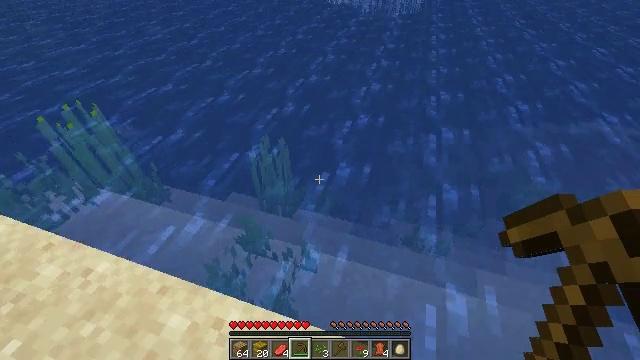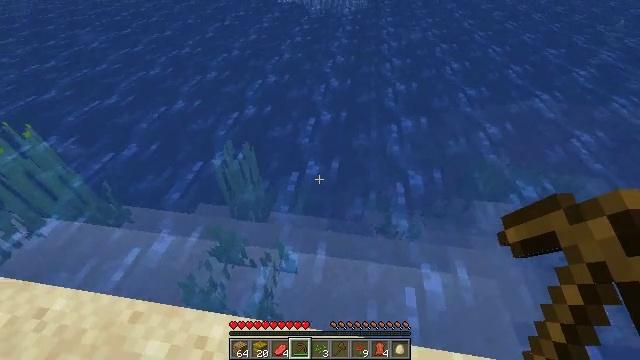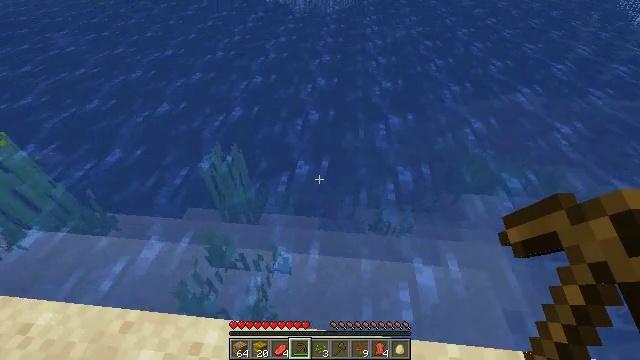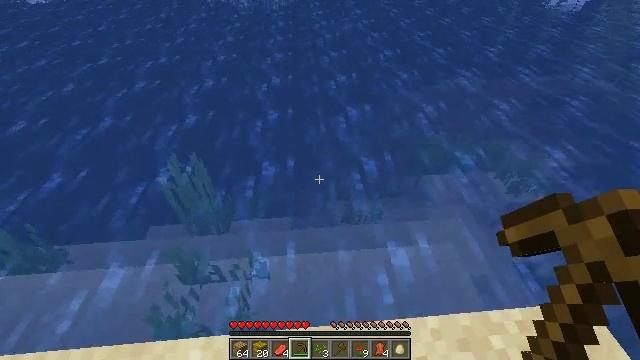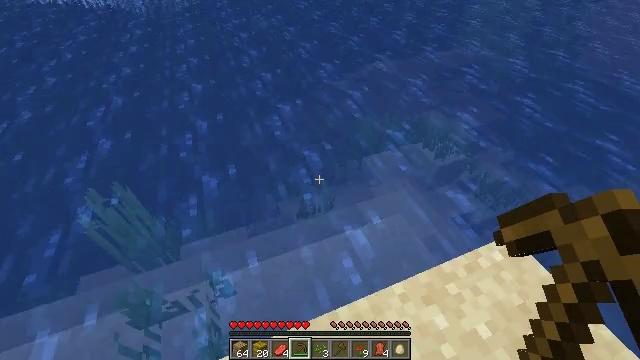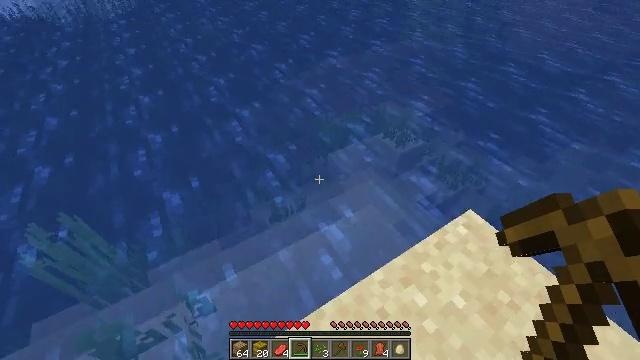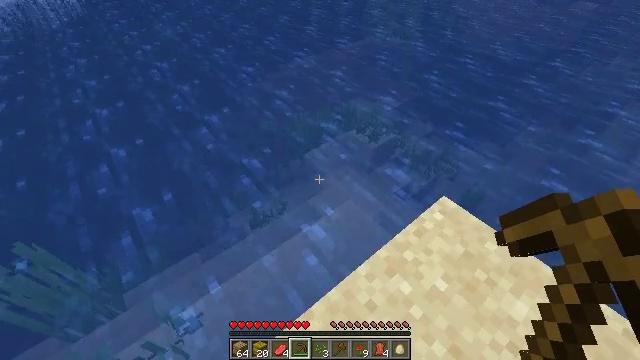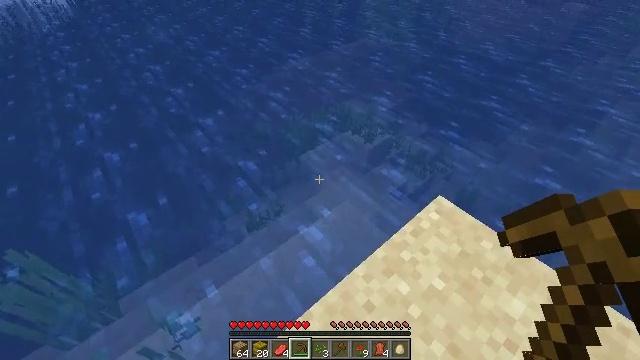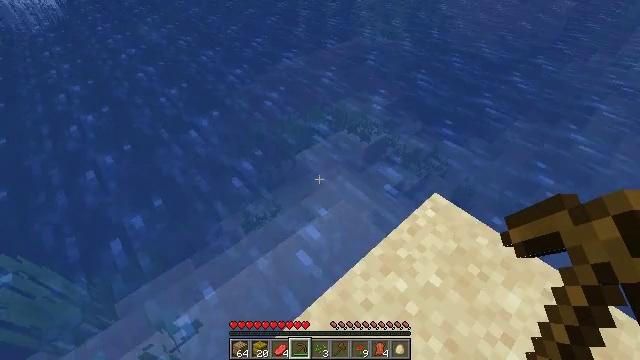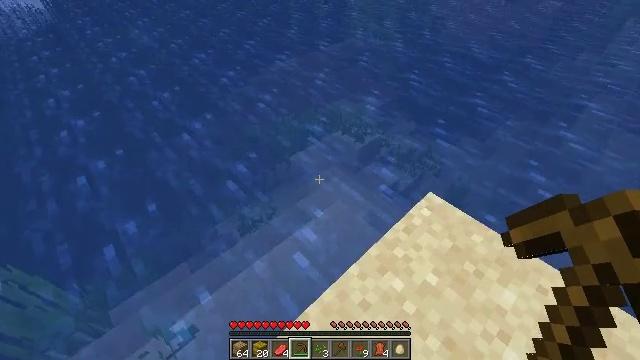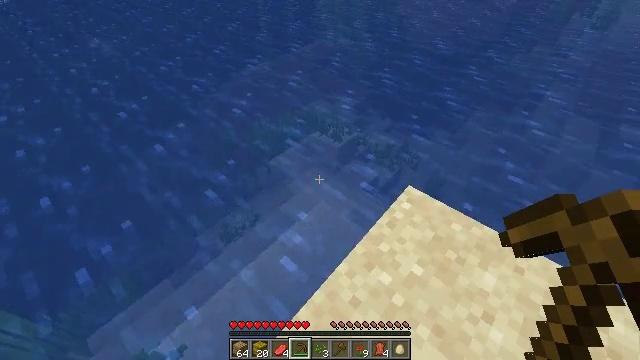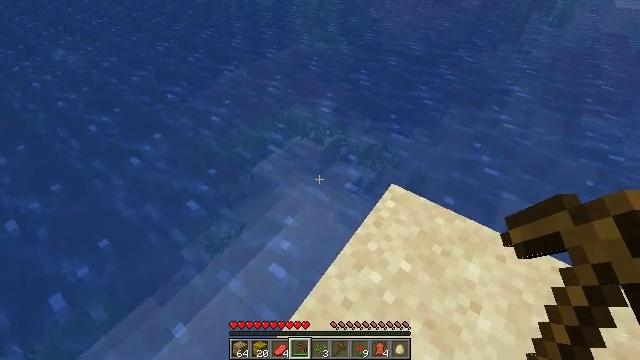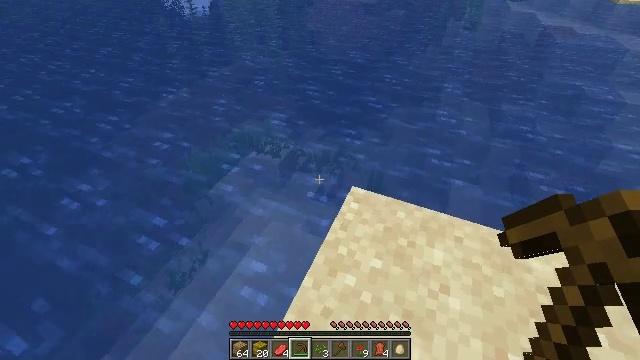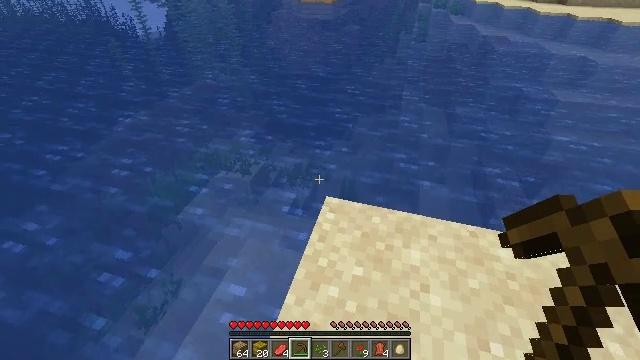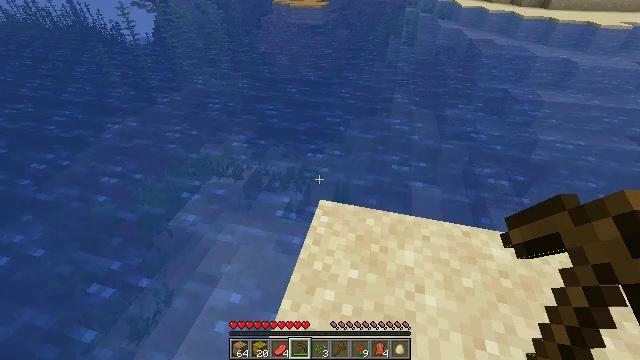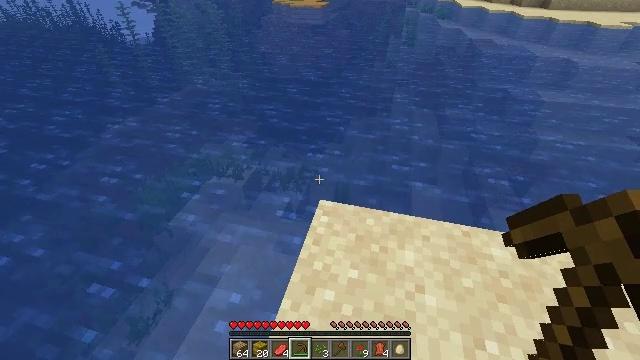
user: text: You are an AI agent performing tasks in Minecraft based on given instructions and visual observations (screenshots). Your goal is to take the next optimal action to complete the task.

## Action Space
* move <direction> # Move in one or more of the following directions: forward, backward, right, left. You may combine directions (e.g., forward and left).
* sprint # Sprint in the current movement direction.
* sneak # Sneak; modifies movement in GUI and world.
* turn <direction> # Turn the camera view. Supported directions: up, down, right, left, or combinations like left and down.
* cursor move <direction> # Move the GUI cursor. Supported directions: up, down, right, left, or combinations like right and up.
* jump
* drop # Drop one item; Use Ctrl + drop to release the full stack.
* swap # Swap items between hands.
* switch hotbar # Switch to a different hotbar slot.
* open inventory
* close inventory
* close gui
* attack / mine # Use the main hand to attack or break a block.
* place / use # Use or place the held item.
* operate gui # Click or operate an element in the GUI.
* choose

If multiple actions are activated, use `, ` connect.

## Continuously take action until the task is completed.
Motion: motion action
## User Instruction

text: Gather tall seagrass in the ocean.
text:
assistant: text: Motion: turn right
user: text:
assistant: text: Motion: turn right
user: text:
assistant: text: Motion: turn right
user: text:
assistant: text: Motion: turn right
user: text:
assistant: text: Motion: turn right
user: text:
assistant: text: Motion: turn right
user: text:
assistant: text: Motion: turn right
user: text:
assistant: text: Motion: turn right
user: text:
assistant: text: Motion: turn right
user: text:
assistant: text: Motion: turn right
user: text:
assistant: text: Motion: turn right
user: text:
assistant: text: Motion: turn right and up
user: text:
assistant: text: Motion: turn right and up
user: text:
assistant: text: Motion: turn right
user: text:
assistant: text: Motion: no_op
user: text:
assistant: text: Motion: no_op
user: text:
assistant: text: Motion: no_op
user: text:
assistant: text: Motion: no_op
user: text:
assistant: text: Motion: no_op
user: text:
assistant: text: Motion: no_op
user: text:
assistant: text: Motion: no_op
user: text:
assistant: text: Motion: no_op
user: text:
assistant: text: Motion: no_op
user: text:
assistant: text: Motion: no_op
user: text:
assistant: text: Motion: no_op
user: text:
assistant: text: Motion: no_op
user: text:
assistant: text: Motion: no_op
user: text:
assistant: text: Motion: no_op
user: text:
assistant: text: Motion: no_op
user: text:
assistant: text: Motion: no_op